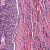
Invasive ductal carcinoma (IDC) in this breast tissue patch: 1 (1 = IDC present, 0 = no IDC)